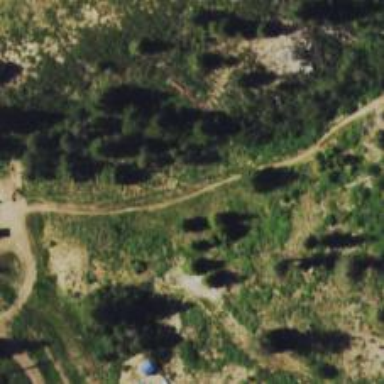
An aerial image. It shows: Path.